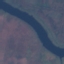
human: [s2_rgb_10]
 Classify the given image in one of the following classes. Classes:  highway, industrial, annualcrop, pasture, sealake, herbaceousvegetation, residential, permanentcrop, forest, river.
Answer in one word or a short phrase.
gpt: River